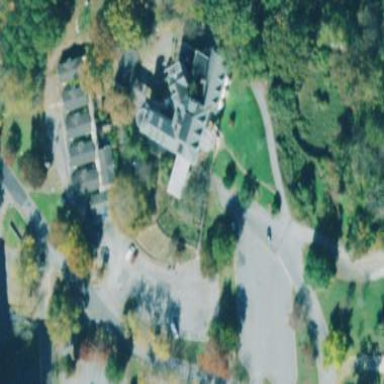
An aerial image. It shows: Historic manor building.